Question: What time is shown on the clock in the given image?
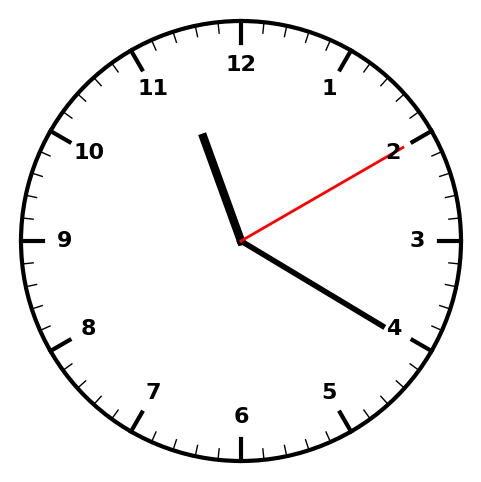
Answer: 11:20:10